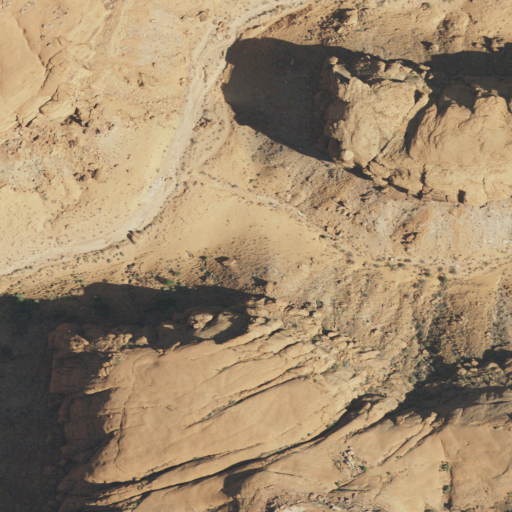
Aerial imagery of valley in Utah named Burnt Spring Canyon containing shrub and barren land